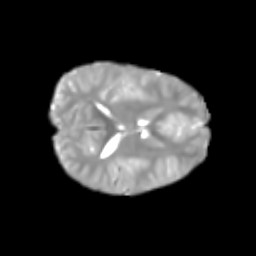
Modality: T2w
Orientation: axial
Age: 6
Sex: male
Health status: healthy